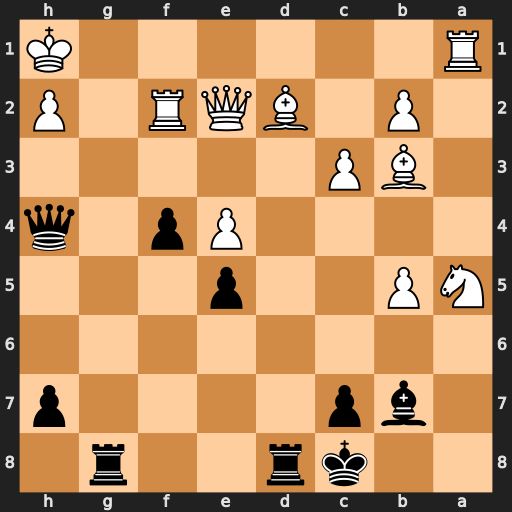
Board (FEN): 2kr2r1/1bp4p/8/NP2p3/4Pp1q/1BP5/1P1BQR1P/R6K
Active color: b
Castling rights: -
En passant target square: -
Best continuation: Qxf2 Qxf2 Bxe4+